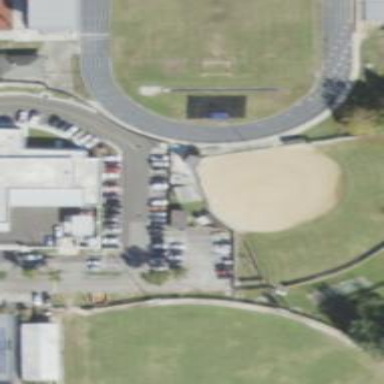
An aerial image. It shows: Softball pitch for leisure and sport activities.